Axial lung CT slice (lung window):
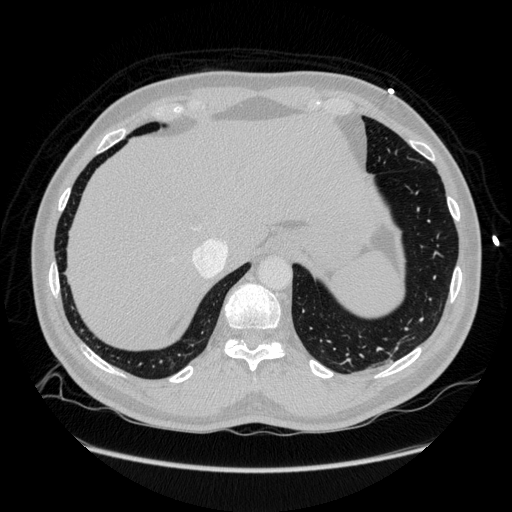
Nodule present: no